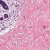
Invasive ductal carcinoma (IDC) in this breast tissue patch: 0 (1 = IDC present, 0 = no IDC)